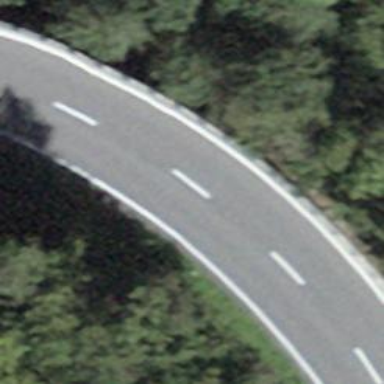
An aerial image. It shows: Tertiary road with asphalt surface.